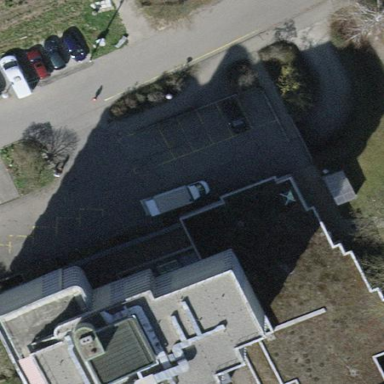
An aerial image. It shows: Nursing home building.